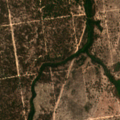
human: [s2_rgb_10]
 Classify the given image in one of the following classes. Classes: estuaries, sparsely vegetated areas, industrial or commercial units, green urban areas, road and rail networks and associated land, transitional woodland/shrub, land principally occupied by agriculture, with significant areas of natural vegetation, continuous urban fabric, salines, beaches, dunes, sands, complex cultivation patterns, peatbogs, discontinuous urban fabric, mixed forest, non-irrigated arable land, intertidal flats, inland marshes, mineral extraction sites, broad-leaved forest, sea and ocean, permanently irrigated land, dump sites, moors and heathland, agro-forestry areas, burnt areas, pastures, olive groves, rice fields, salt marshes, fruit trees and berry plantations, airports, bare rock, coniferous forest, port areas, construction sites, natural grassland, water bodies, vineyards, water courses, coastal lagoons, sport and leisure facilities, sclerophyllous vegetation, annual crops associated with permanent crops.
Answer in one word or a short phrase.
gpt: sport and leisure facilities, coniferous forest, transitional woodland/shrub